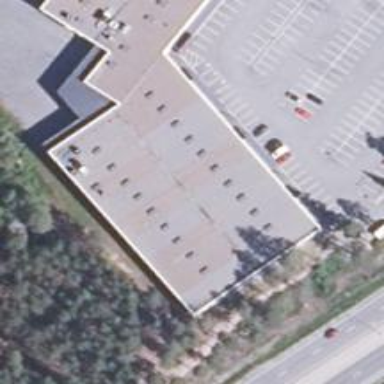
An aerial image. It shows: Fitness center located in leisure land.